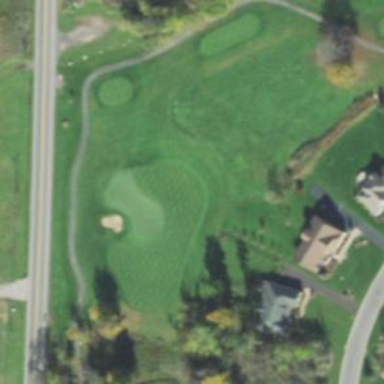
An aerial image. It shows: Golf hole.